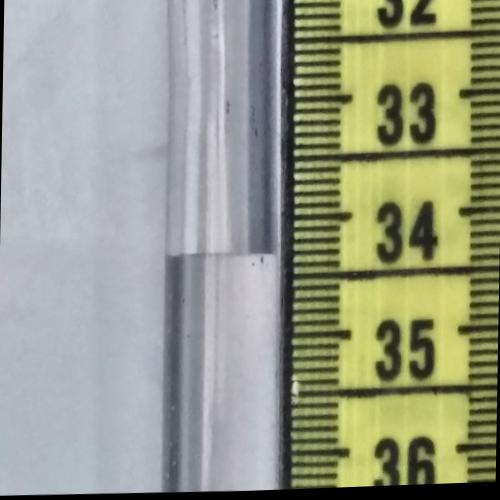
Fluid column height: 34.3 cm